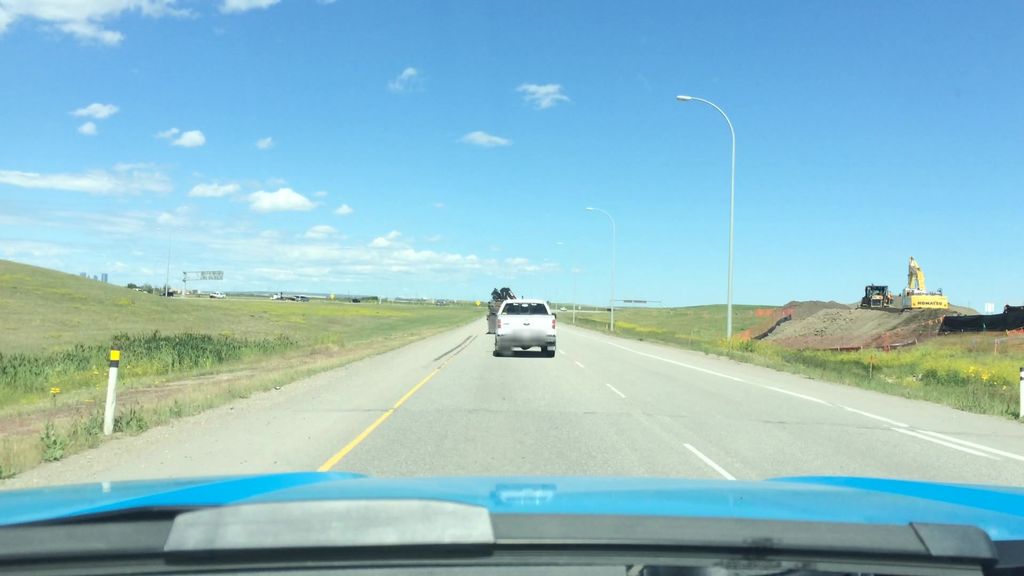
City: calgary